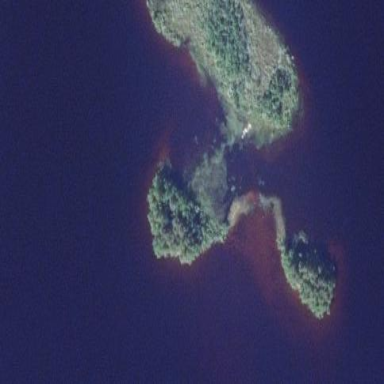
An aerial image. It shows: Islet.